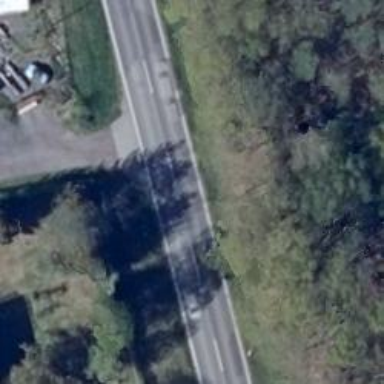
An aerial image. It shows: Secondary road with asphalt surface.